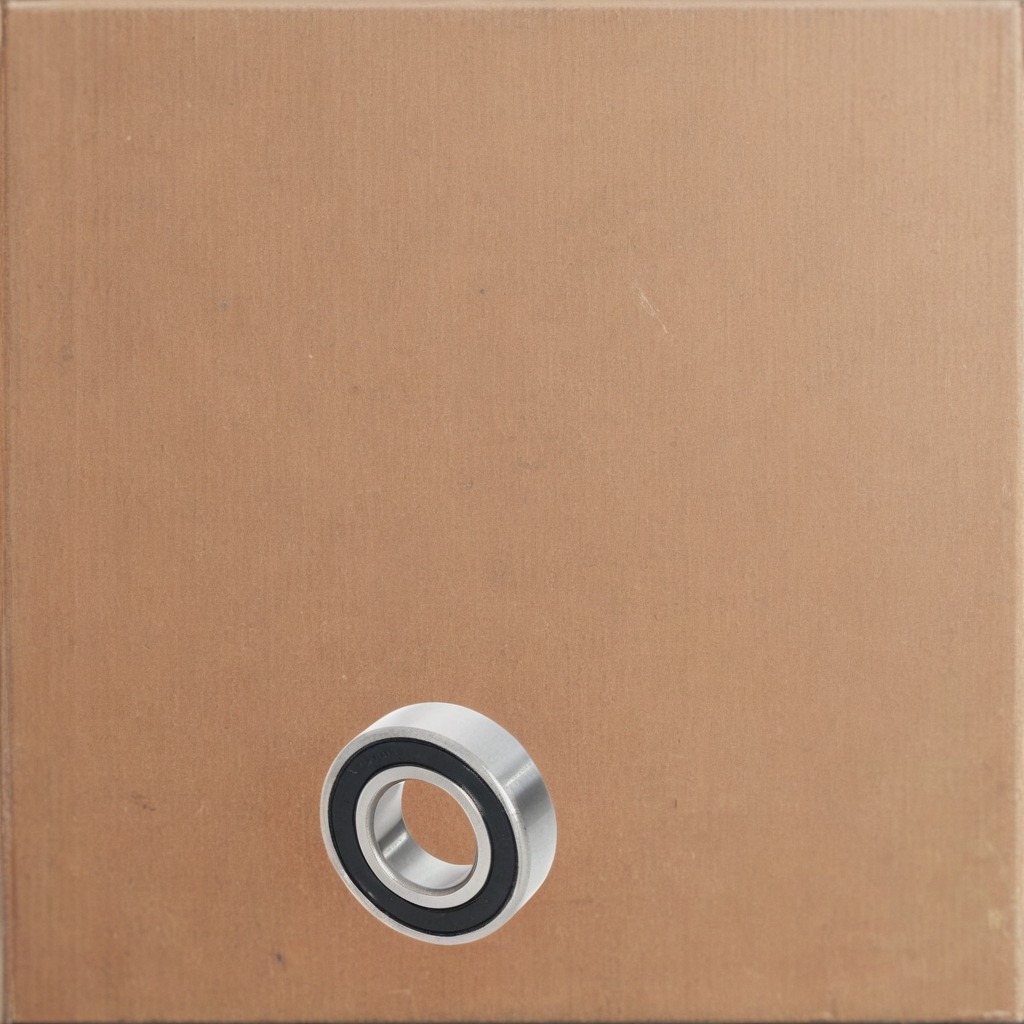
A metal ball bearing lies on a clean dry cardboard box surface in an outdoor workshop during daytime bright natural light soft shadows slightly creased but